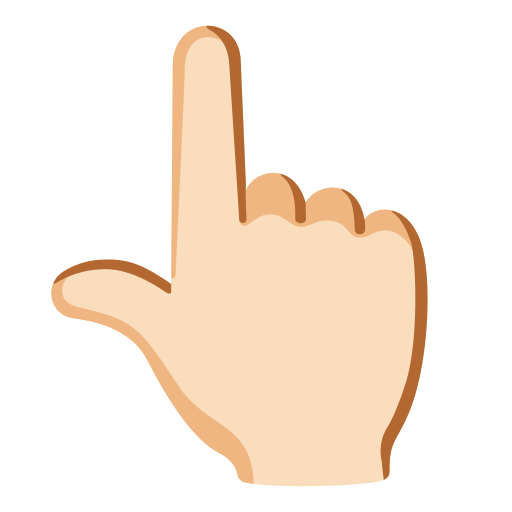
Emoji: 👆🏻